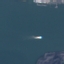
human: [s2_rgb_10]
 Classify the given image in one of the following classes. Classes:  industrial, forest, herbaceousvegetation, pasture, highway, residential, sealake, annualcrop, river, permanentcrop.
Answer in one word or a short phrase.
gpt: SeaLake